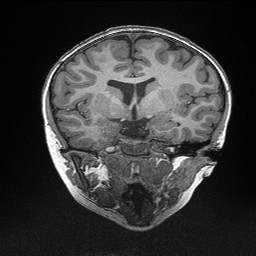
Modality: T1w
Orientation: sagittal
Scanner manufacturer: siemens
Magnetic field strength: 3 T
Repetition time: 2.3 s
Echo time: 0.00298 s